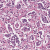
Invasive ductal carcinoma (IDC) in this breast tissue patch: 1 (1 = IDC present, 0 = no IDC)